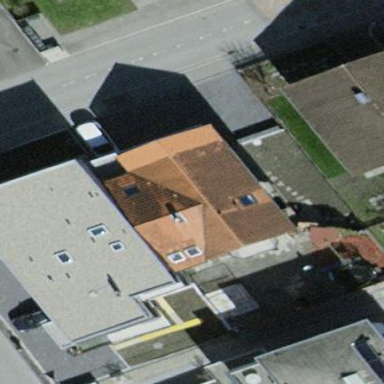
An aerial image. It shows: Semidetached house.